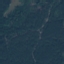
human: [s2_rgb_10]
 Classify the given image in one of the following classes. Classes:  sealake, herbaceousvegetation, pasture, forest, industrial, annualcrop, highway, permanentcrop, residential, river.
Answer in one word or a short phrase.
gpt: Forest